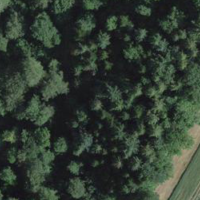
EUNIS habitat code: 44
Species observed at this site:
Lathyrus vernus
Corylus avellana
Heracleum sphondylium
Scilla bifolia
Tussilago farfara
Dioscorea communis
Aruncus dioicus